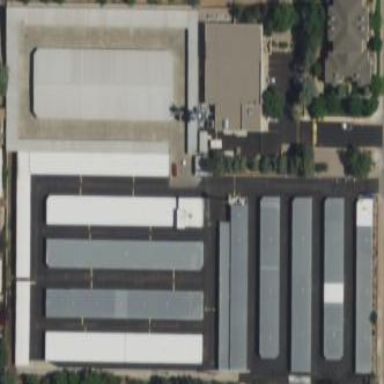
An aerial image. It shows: Storage rental shop.